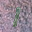
Label: 1